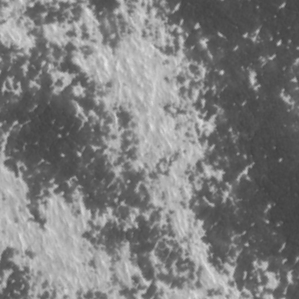
Label: frost